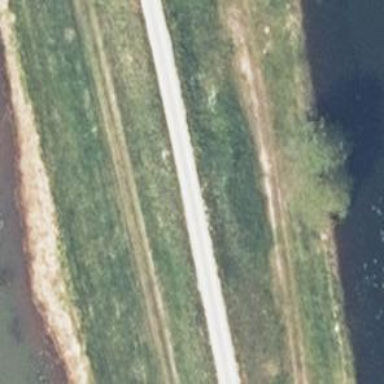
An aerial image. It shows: Grass track with grade4 surface.